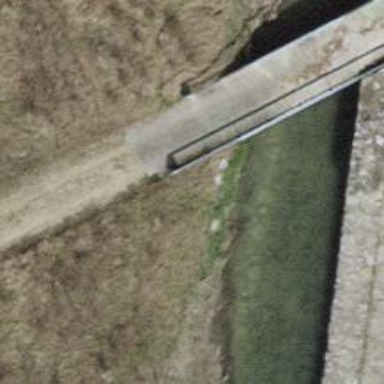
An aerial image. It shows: Track road with bridge.